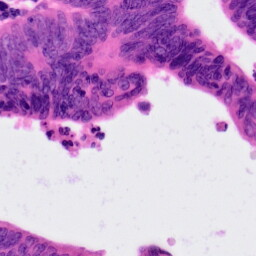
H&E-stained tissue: Colon